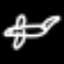
Label: airplane